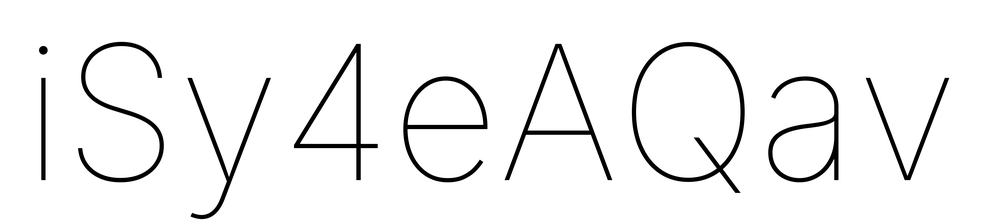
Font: Inter_Thin